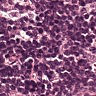
Metastatic tissue present: no